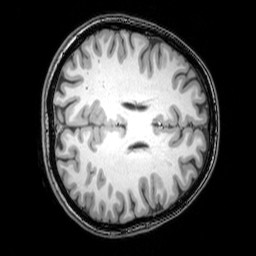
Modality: T1w
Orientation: axial
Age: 26
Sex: female
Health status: healthy
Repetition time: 0.081 s
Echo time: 0.037 s